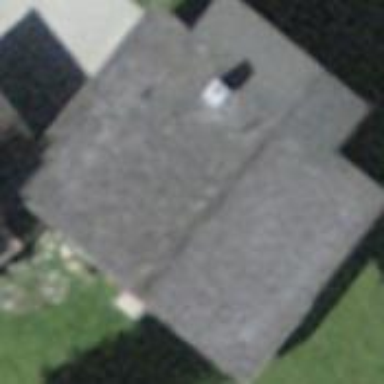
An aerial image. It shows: Building with tile roof.